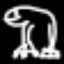
Label: frog